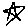
Label: star